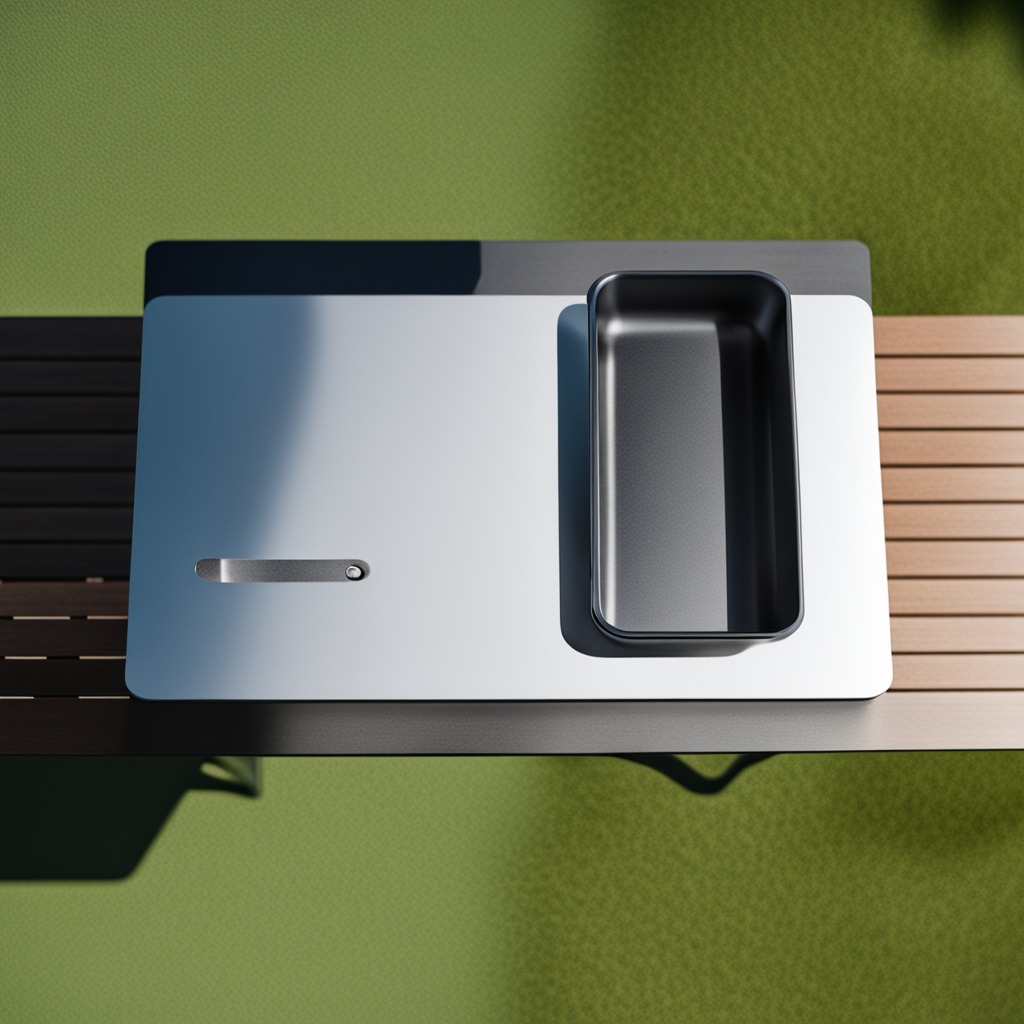
A metal saw is lying on the table in a temporary outdoor tool station.